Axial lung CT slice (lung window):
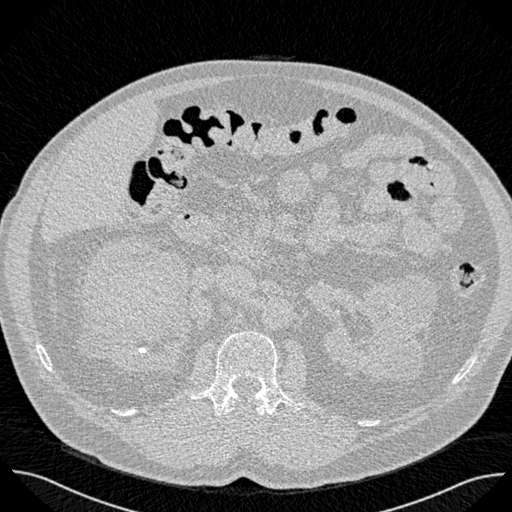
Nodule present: no